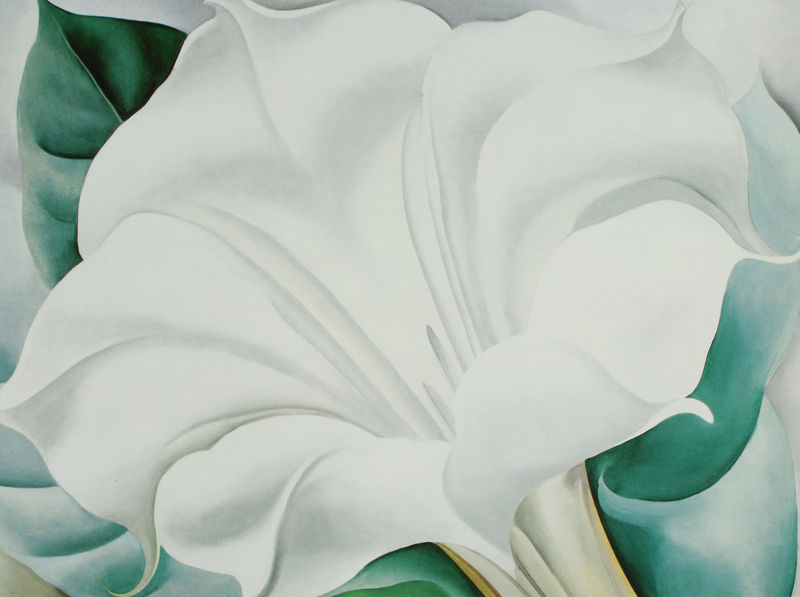
Titel: The White Trumpet Flower
Künstler: Georgia O'Keeffe
Standort: San Diego (California)
Institution: Fine Arts Gallery of San Diego
Schlagwörter: blau, blätter, gemälde, schatten, weiß, aquarell, gelb, grün, ausschnitt, blume, hell, licht, pastell, türkis, blüte, blüten, malerei, natur, kelch, blatt, pflanze, pflanzen, zart, stilleben, stillleben, studie, fläche, modern, hellgrün, wasserfarbe, linien, detail, nahaufnahme, floral, erotisch, neue sachlichkeit, aufsicht, blütenblätter, tulpe, form, stempel, lilie, nelke, ornamental, trompeten, weich, blütenkelch, dekorativ, calla, garu, blütenstengel, keeffe, o'eeffe, idiot, georgia, o´keeffe, o keefe, georgia o'eeffe, georgia o´keeffe, callas, dann schreib mal was!!!, georgia o keefe, kelchblüte, nahaufnahmen, schreib was